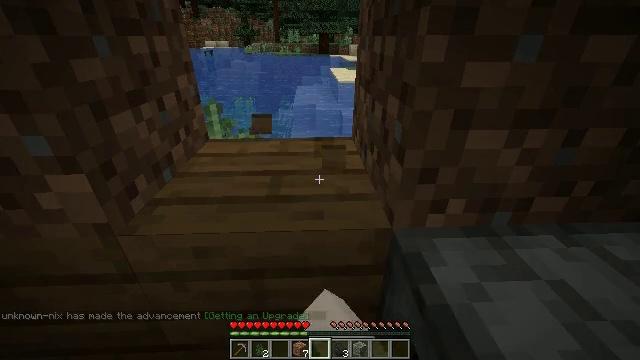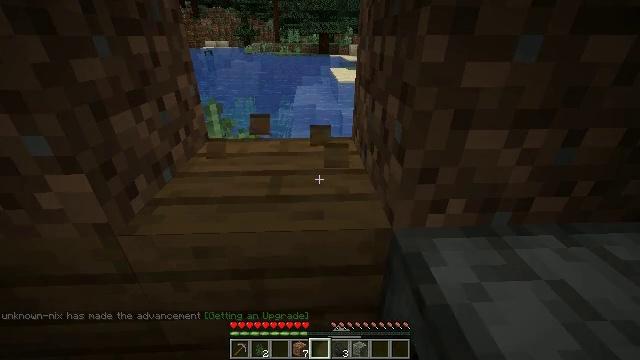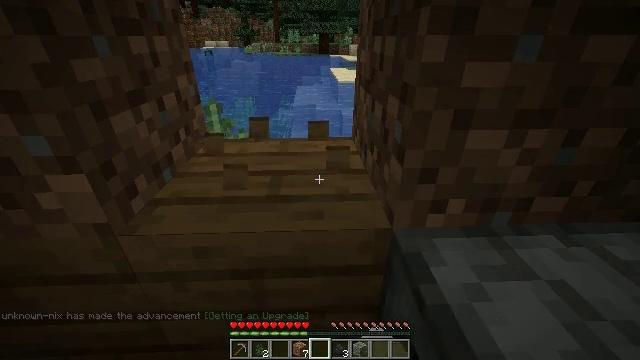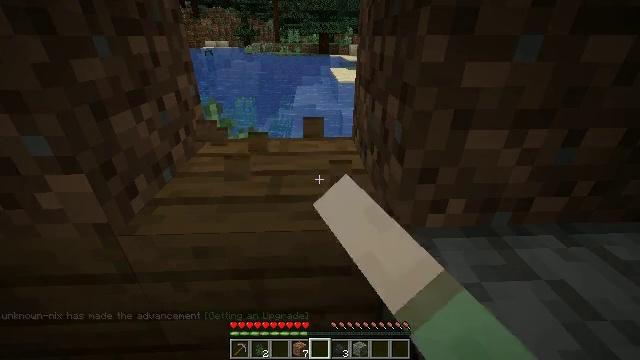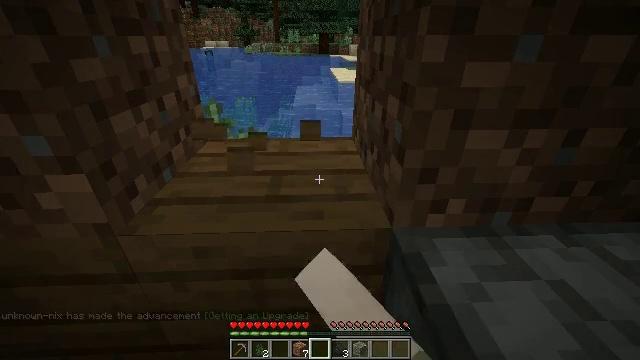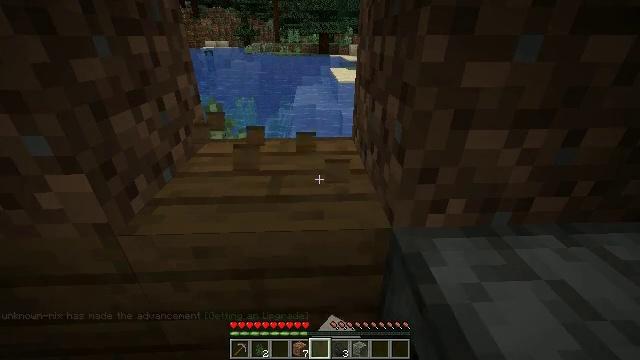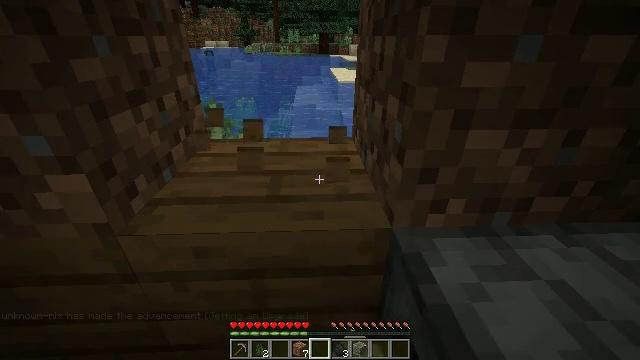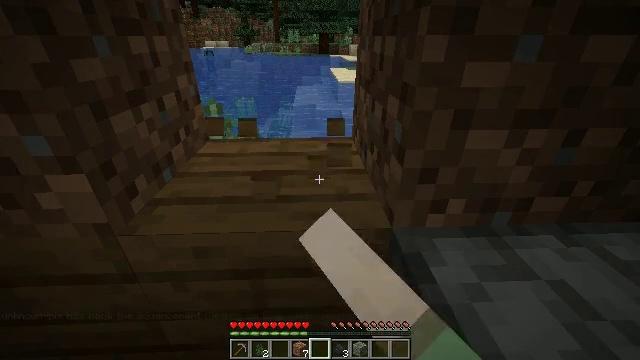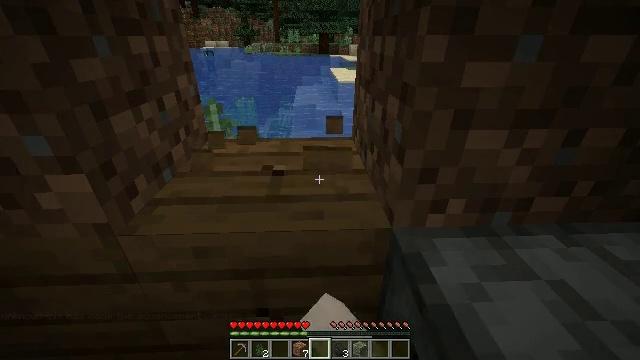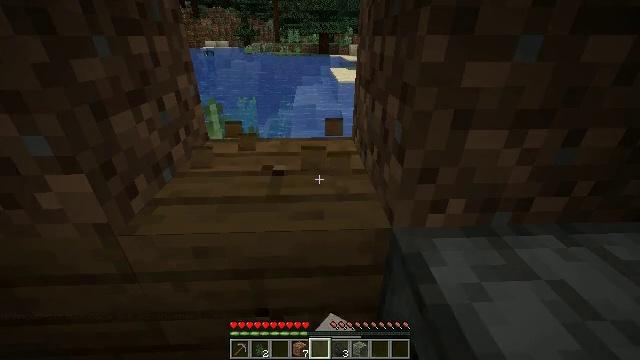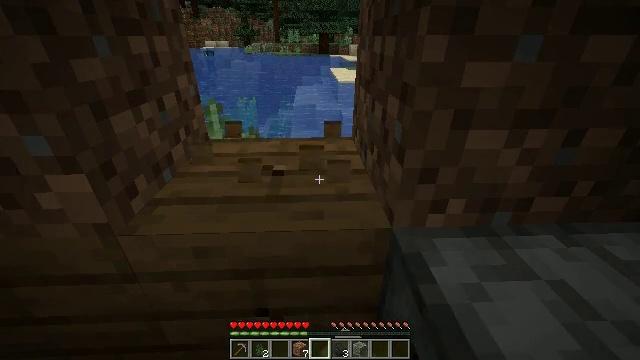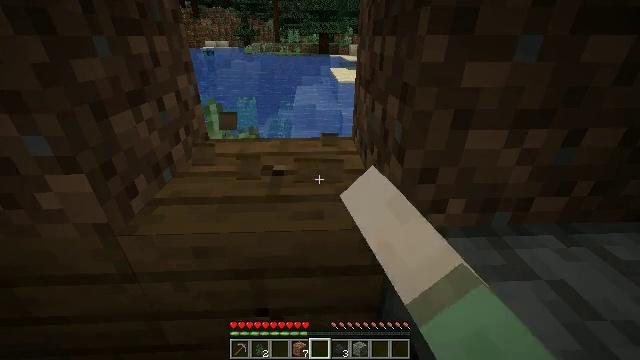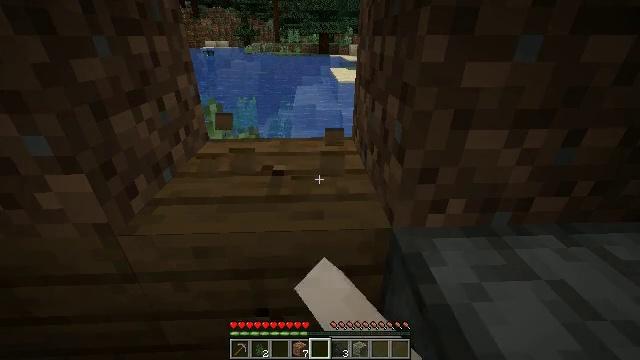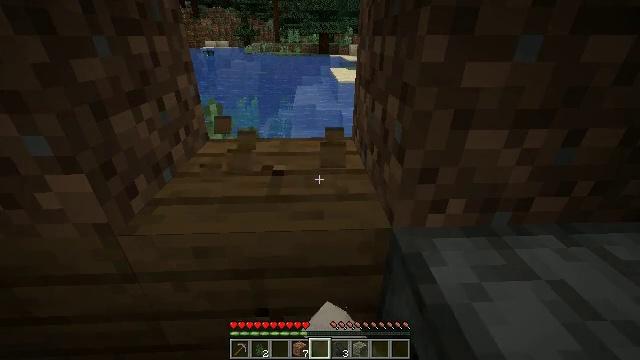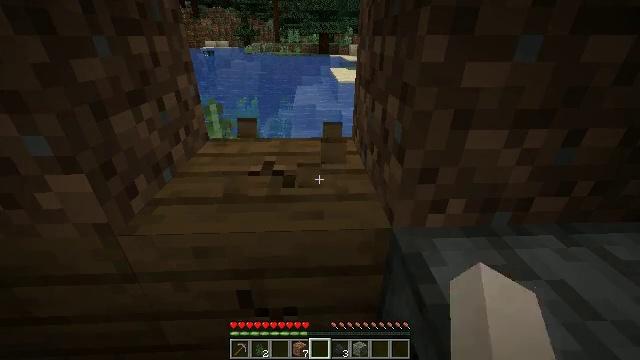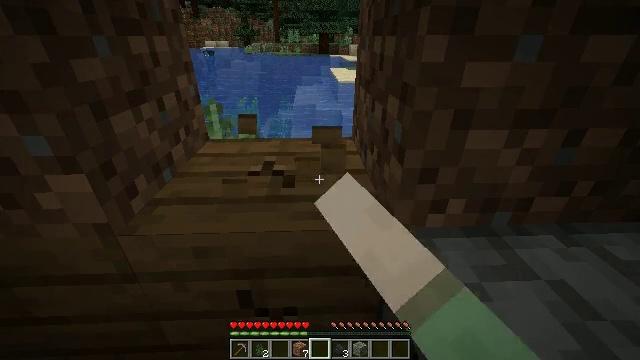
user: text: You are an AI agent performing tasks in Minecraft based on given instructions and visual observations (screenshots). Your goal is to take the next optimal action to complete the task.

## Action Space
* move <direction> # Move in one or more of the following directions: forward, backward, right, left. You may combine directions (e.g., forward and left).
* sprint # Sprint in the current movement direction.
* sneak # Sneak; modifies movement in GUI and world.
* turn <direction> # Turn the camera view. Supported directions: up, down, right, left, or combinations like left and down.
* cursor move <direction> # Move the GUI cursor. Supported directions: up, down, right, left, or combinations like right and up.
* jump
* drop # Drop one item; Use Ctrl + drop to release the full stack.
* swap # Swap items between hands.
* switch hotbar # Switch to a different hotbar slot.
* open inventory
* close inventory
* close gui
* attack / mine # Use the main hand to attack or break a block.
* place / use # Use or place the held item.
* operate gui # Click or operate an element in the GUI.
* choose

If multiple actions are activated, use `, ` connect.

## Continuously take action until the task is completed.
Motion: motion action
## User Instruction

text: Harvest spruce planks for building.
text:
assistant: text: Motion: attack / mine
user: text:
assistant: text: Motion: attack / mine
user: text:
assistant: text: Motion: attack / mine
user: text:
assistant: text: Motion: attack / mine
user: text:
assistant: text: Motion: attack / mine
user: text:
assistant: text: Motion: attack / mine
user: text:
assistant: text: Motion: attack / mine
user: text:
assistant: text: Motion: attack / mine
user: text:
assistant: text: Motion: attack / mine
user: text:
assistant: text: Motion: attack / mine
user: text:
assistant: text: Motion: attack / mine
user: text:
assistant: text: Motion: attack / mine
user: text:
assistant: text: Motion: attack / mine
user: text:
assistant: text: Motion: attack / mine
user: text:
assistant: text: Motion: attack / mine
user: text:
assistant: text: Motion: attack / mine
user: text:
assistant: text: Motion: attack / mine
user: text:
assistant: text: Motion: attack / mine
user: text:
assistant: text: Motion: attack / mine
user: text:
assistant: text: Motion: attack / mine
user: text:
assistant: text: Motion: attack / mine
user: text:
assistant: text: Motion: attack / mine
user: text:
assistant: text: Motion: attack / mine
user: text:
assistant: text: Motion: attack / mine
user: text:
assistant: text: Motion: attack / mine
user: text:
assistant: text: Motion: attack / mine
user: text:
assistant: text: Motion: attack / mine
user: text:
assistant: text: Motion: attack / mine
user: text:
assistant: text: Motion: attack / mine
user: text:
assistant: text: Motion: no_op